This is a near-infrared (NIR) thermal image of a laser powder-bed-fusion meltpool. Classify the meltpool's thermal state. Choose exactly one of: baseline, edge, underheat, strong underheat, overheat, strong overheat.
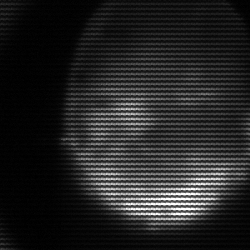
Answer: edge